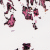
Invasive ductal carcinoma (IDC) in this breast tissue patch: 0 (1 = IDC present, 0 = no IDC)